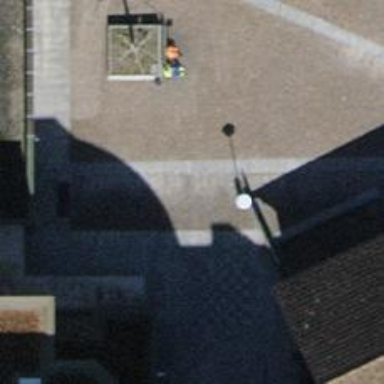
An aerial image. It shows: Pedestrian road paved with paving stones.